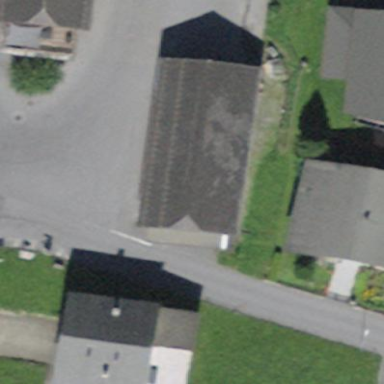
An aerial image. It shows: Service building.